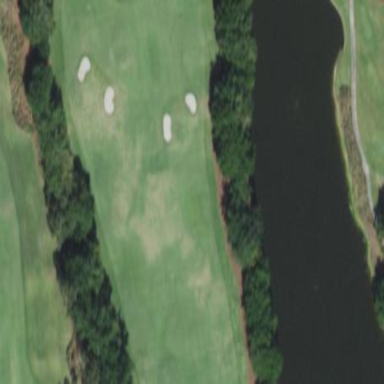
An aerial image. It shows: Driving range for golf on grass.